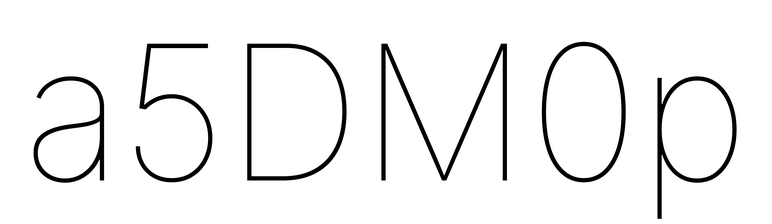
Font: Inter_Thin